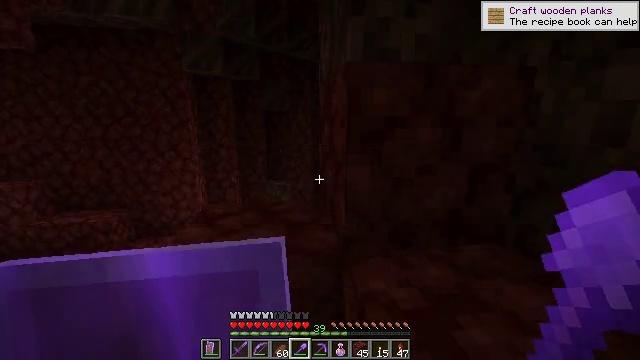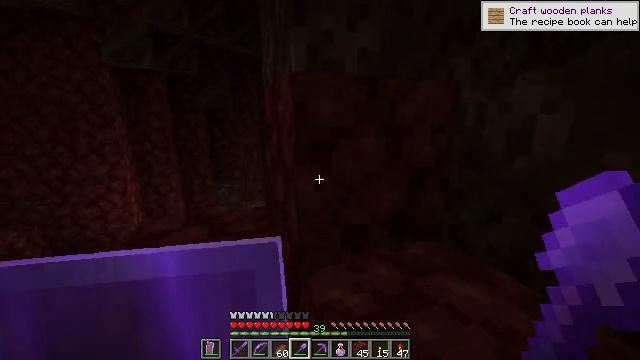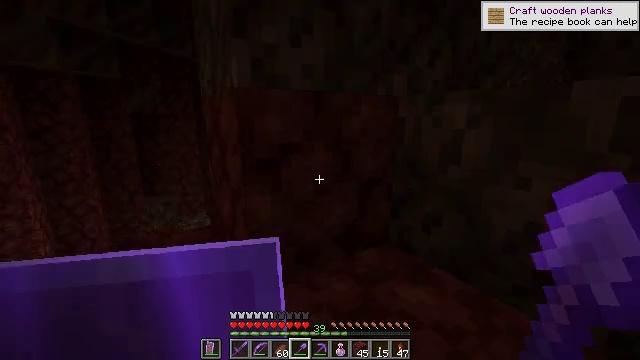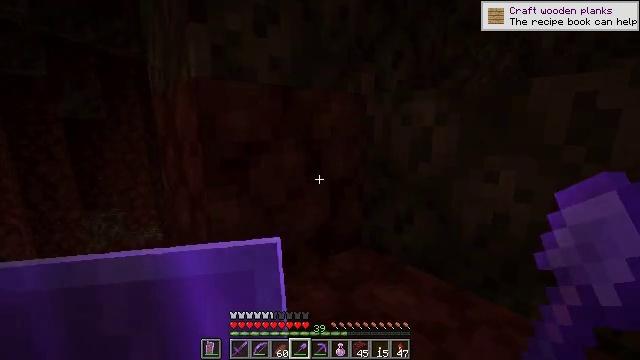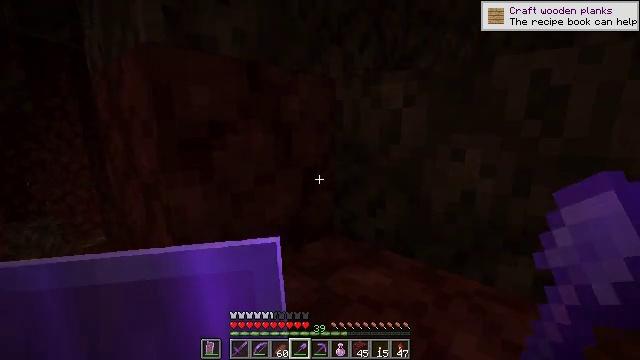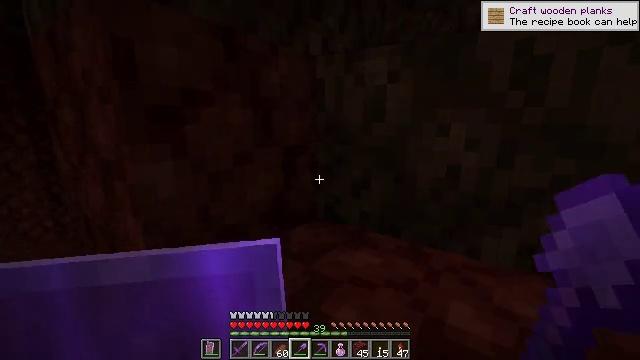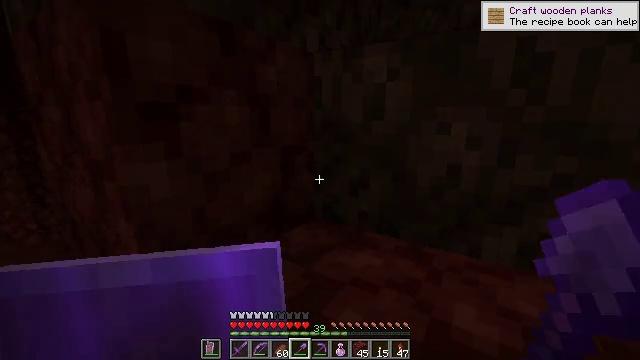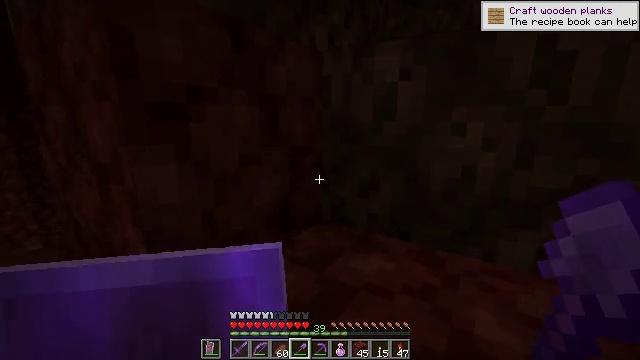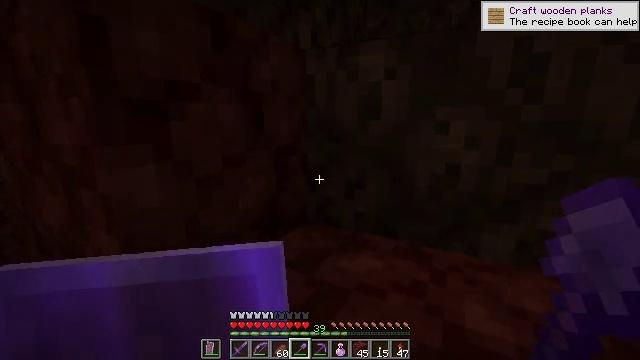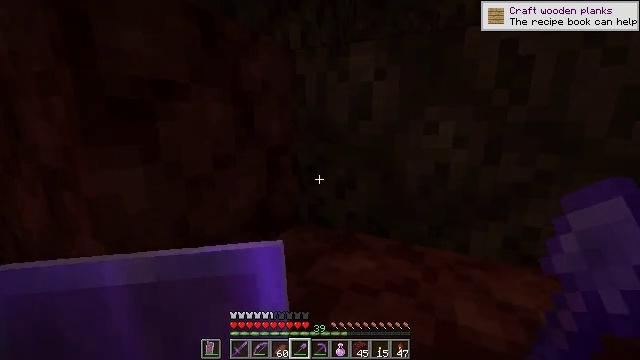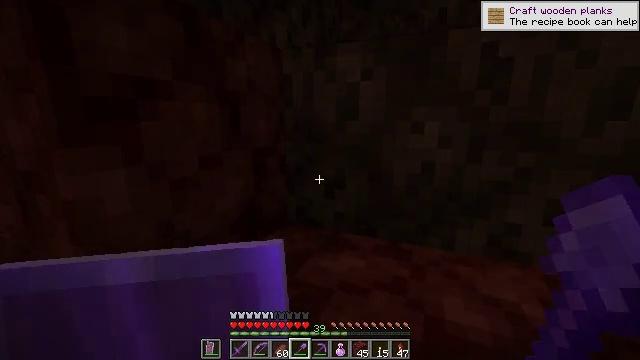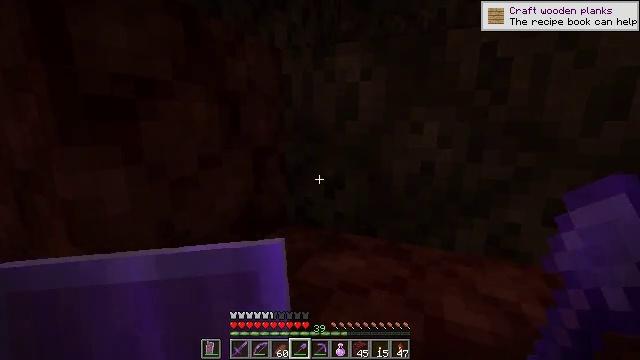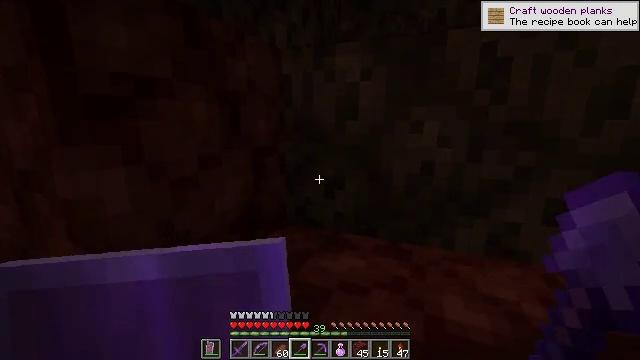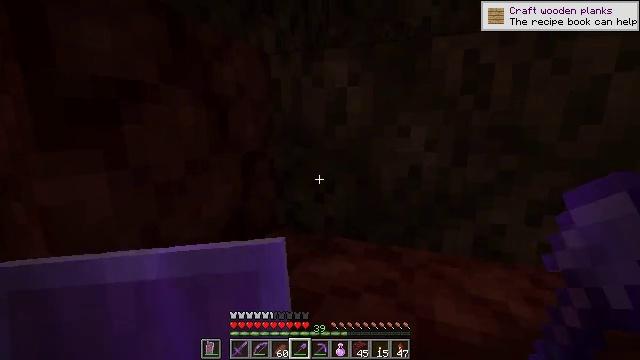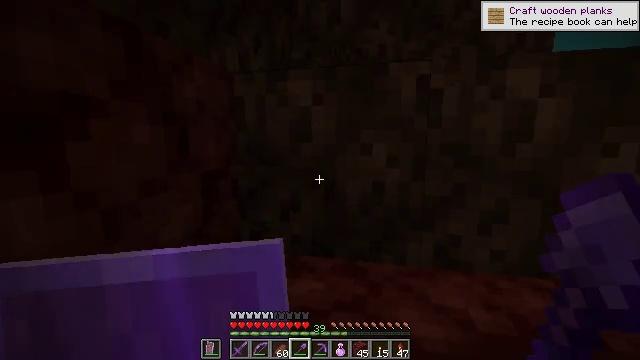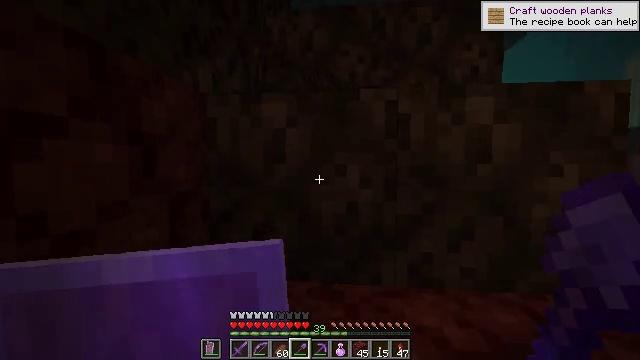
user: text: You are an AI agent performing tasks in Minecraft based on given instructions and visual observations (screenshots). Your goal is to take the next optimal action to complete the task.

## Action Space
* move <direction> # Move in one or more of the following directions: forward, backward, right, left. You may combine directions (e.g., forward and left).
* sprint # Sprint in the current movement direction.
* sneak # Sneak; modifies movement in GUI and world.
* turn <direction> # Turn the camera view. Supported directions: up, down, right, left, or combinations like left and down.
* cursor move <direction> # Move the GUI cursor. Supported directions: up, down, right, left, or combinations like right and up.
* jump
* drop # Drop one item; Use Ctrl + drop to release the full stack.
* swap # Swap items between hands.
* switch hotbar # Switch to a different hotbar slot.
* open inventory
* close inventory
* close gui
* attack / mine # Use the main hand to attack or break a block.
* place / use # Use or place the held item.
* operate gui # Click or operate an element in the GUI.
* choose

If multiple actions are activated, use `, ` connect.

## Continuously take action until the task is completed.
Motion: motion action
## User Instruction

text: Gather soul sand from the Nether.
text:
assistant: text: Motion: move forward and move left, turn right
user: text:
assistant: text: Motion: move forward and move left, turn right and up
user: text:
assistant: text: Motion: move forward and move left, turn right and up
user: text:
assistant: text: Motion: turn right
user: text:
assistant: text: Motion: turn right
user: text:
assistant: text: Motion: turn right
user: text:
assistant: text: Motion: no_op
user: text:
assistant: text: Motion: turn right
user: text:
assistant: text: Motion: turn right
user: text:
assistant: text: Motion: turn right
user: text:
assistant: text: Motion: no_op
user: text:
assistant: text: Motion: no_op
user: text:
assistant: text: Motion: turn right and up
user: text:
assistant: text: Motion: turn right and up
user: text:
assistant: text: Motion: turn right and up
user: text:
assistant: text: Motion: turn right and up
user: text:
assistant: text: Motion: turn right and up, attack / mine
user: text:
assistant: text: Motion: turn left and up, attack / mine
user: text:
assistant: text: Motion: turn left and up, attack / mine
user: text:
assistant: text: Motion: attack / mine
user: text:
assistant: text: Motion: attack / mine
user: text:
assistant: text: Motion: turn right, attack / mine
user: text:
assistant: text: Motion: turn right and up, attack / mine
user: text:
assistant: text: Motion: turn right and up, attack / mine
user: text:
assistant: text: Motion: turn left and up, attack / mine
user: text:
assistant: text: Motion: turn left and up, attack / mine
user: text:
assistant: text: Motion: turn left, attack / mine
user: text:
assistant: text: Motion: turn left, attack / mine
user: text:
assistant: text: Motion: turn left, attack / mine
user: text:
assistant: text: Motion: turn left and down, attack / mine